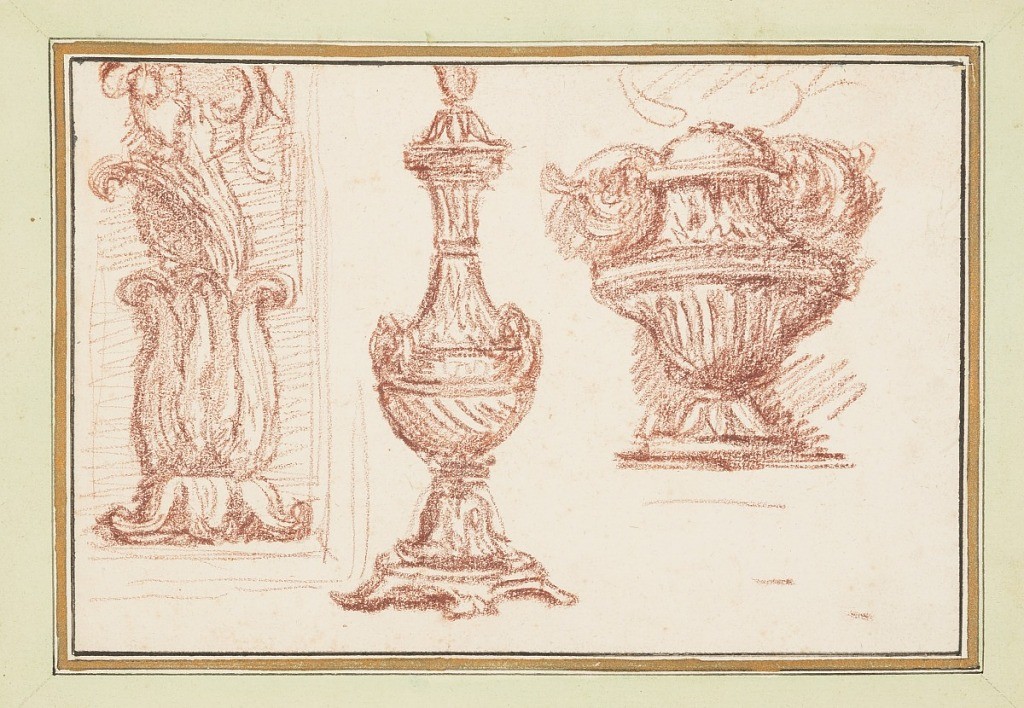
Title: Two urns and an ornamental detail
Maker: Jean-Robert Ango, French, active in Rome 1759 –1770, d. 1773
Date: ca. 1759–70
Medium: Red chalk on paper
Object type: Drawing
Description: Two urns at center and right. At left, an ornamental detail with leaf-like motifs.